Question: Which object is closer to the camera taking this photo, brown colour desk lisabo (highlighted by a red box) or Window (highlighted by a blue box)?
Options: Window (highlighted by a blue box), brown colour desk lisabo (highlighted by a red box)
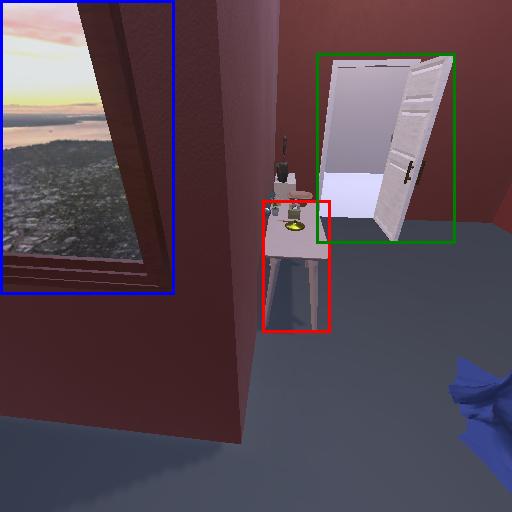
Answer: Window (highlighted by a blue box)